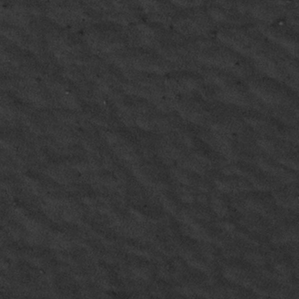
Label: frost